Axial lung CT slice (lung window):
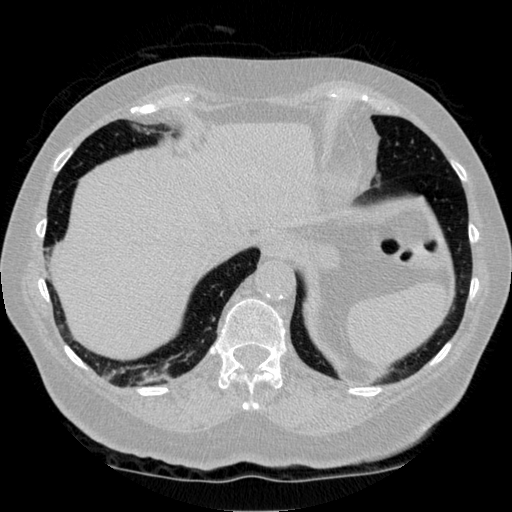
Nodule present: no